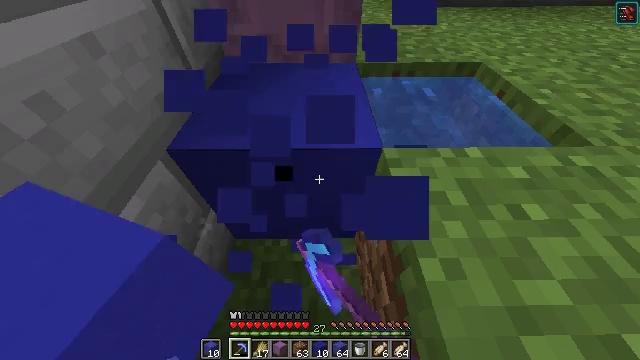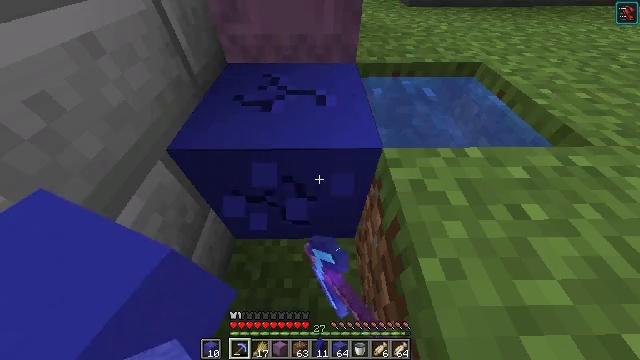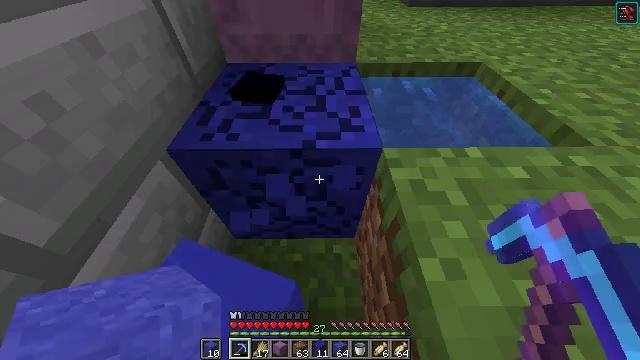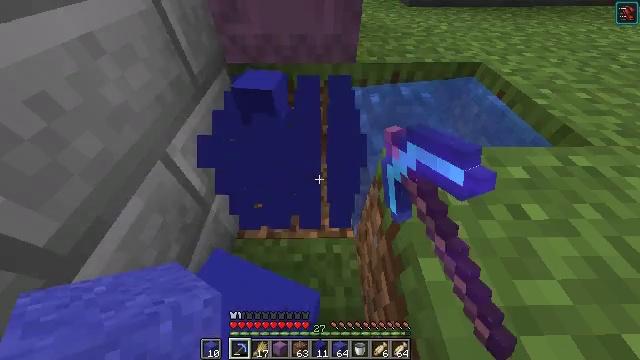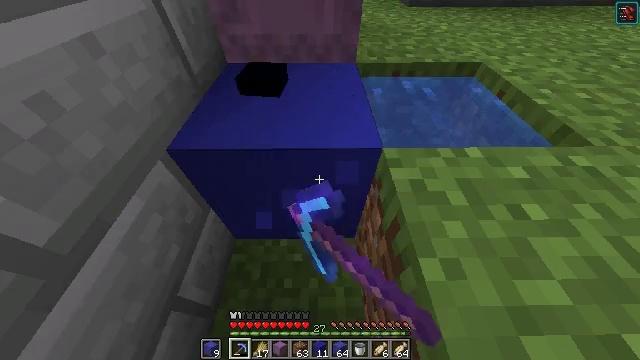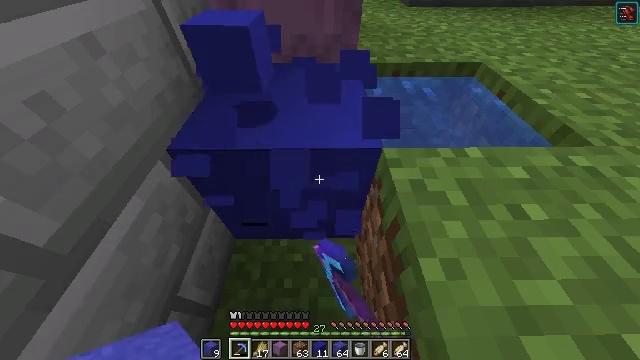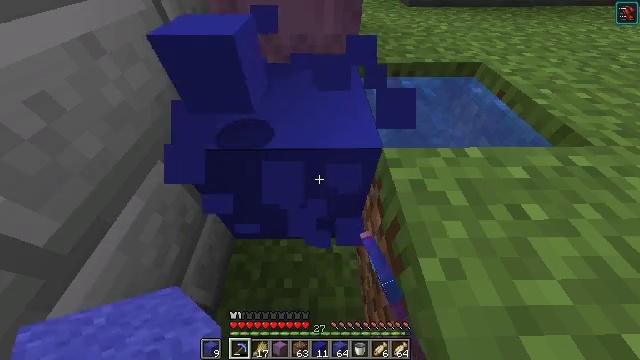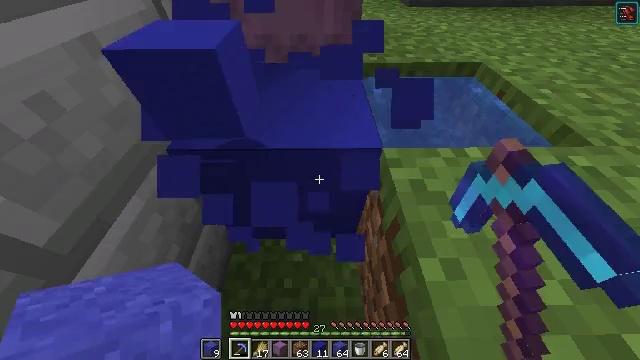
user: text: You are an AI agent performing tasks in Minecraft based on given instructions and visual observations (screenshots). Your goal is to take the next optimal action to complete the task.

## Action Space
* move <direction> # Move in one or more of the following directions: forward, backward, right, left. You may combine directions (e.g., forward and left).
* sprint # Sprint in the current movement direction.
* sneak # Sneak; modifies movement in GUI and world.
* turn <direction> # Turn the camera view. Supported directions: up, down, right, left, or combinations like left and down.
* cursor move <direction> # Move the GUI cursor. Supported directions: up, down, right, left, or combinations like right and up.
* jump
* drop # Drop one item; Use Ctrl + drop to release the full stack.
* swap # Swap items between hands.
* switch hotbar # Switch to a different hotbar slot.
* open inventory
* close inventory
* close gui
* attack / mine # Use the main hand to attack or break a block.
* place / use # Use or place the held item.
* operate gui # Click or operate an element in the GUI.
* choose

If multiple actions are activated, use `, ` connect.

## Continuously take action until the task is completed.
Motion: motion action
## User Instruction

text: Mine the blue concrete block.
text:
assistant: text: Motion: attack / mine and use / place
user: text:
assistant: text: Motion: attack / mine and use / place
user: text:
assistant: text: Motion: attack / mine and use / place
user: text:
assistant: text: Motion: attack / mine and use / place
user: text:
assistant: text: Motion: attack / mine and use / place
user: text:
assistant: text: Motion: attack / mine and use / place
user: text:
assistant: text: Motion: attack / mine and use / place
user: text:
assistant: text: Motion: attack / mine and use / place